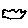
Label: cloud